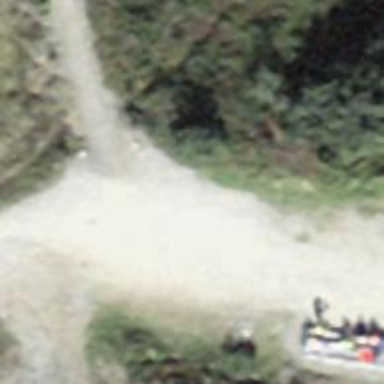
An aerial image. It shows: Guidepost providing information.